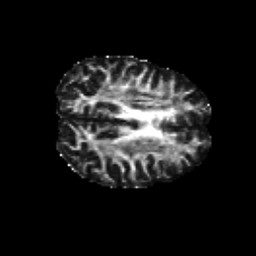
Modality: FA
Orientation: axial
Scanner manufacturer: siemens
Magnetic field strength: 3 T
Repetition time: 6.8 s
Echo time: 0.093 s